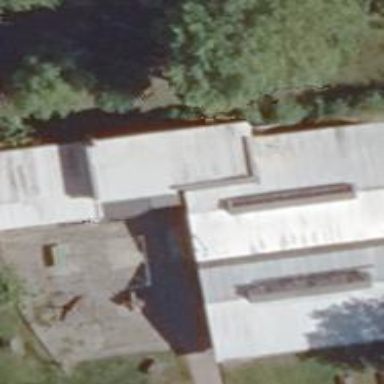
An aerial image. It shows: Part of building.